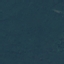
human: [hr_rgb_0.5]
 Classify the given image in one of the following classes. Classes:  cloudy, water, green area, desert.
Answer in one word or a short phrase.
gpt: green area